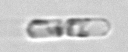
Label: Cerataulina_pelagica